Question: I am trying to create a simple heatmap using MATLAB/Octave:

As you can see I have a lot of rows, each of which represents a separate category.
I am using the 'imagesc' function and I would like to be able to scale the image/plot so that each of the y-axis labels could be printed properly (instead of having the mess that can be seen in the image below).
Here is a sample code that I would like to modify:
'''
A = randi(100, 200, 3);
imagesc(A, limit = [0, 100]);
set(gca, 'xtick', [1:3]);
set(gca, 'xticklabel', { "1,000", "2,000", "3,000" });
set(gca, 'ytick', [1:200]);
'''
Edit: I am attaching the solution to the proposed problem, reached thanks to EitanT's advice as well as the useful information at <URL>:
'''
paperWidth = 16.5;
paperHeight = 11.7;
set(gcf, 'Position', get(0,'Screensize'));
set(gcf, 'PaperUnits', 'inches');
set(gcf, 'PaperSize', [paperHeight paperWidth]);
set(gcf, 'PaperPositionMode', 'manual');
set(gcf, 'PaperPosition', [0 0 paperWidth paperHeight]);
set(gcf, 'renderer', 'painters'); figure(gcf);
A = randi(100, 200, 3);
imagesc(A, limit = [0, 100]);
set(gca, 'FontSize', 5);
set(gca, 'FontWeight', 'light');
set(gca, 'xtick', [1:3]);
set(gca, 'xticklabel', { "1,000", "2,000", "3,000" });
set(gca, 'ytick', [1:200]);
'''
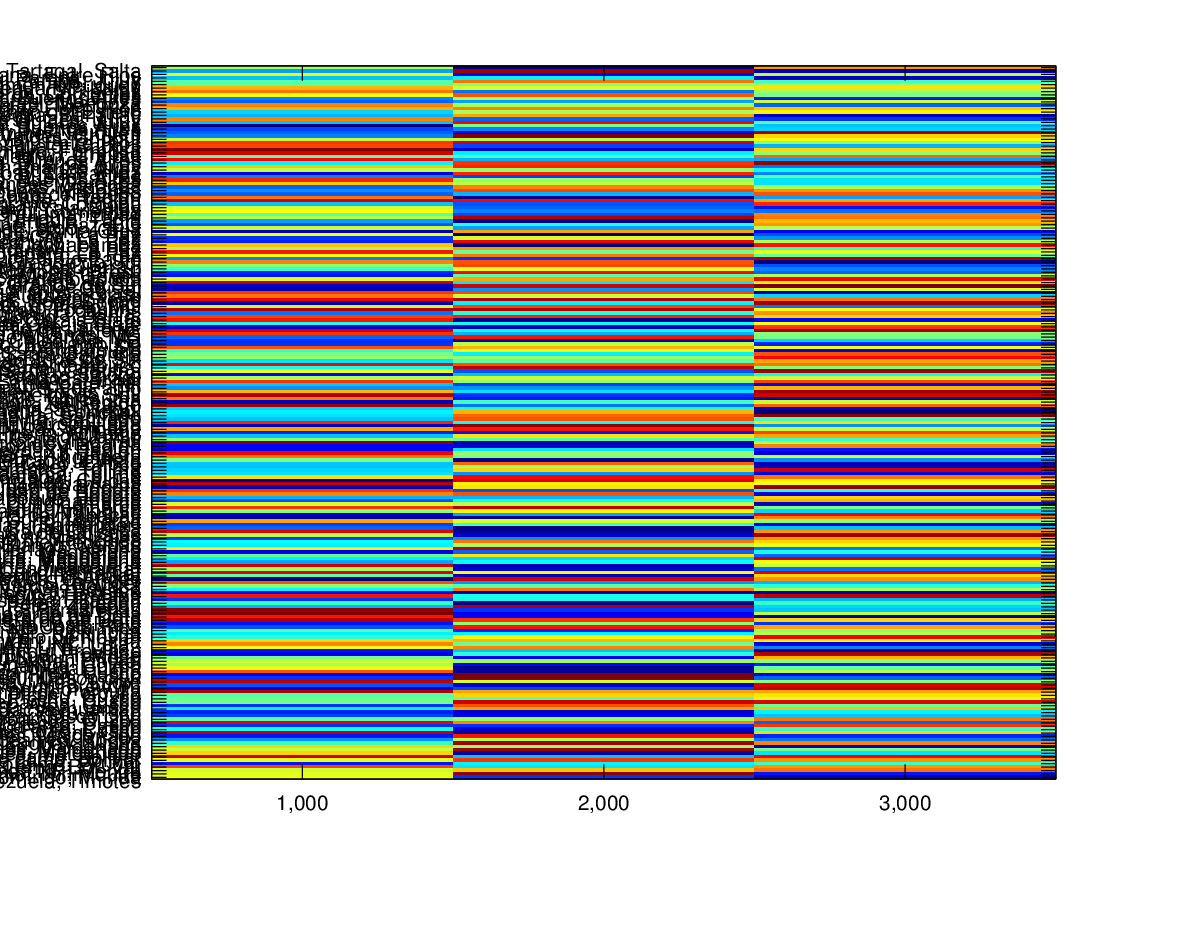
Answer: There are a few possible solutions to this:
### Resizing the figure window
If the figure is not maximized already, you can do it using:
'''
set(gcf, 'Position', get(0, 'ScreenSize'))
'''
Instead of 'get(0, 'ScreenSize')' you can, of course, specify any desired dimensions with a custom vector (as described <URL>.
### Reducing the font size
You can also make the label text smaller simply by decreasing the font size:
'''
set(gca, 'FontSize', 5)
'''
Note that this, however, affects text in the current axes.
### Reducing the number of displayed ticks
As a last resort, you can reduce the number of displayed ticks in the y-axis, increase the tick interval. Instead of '1:200', try playing with other intervals, for instance:
'''
set(gca, 'YTick', [1:20:200])
'''
Try a combination of the solutions described above, for better visualization.
You can read more about axis control in <URL> contains a lot of additional useful tricks for displaying plots in MATLAB.